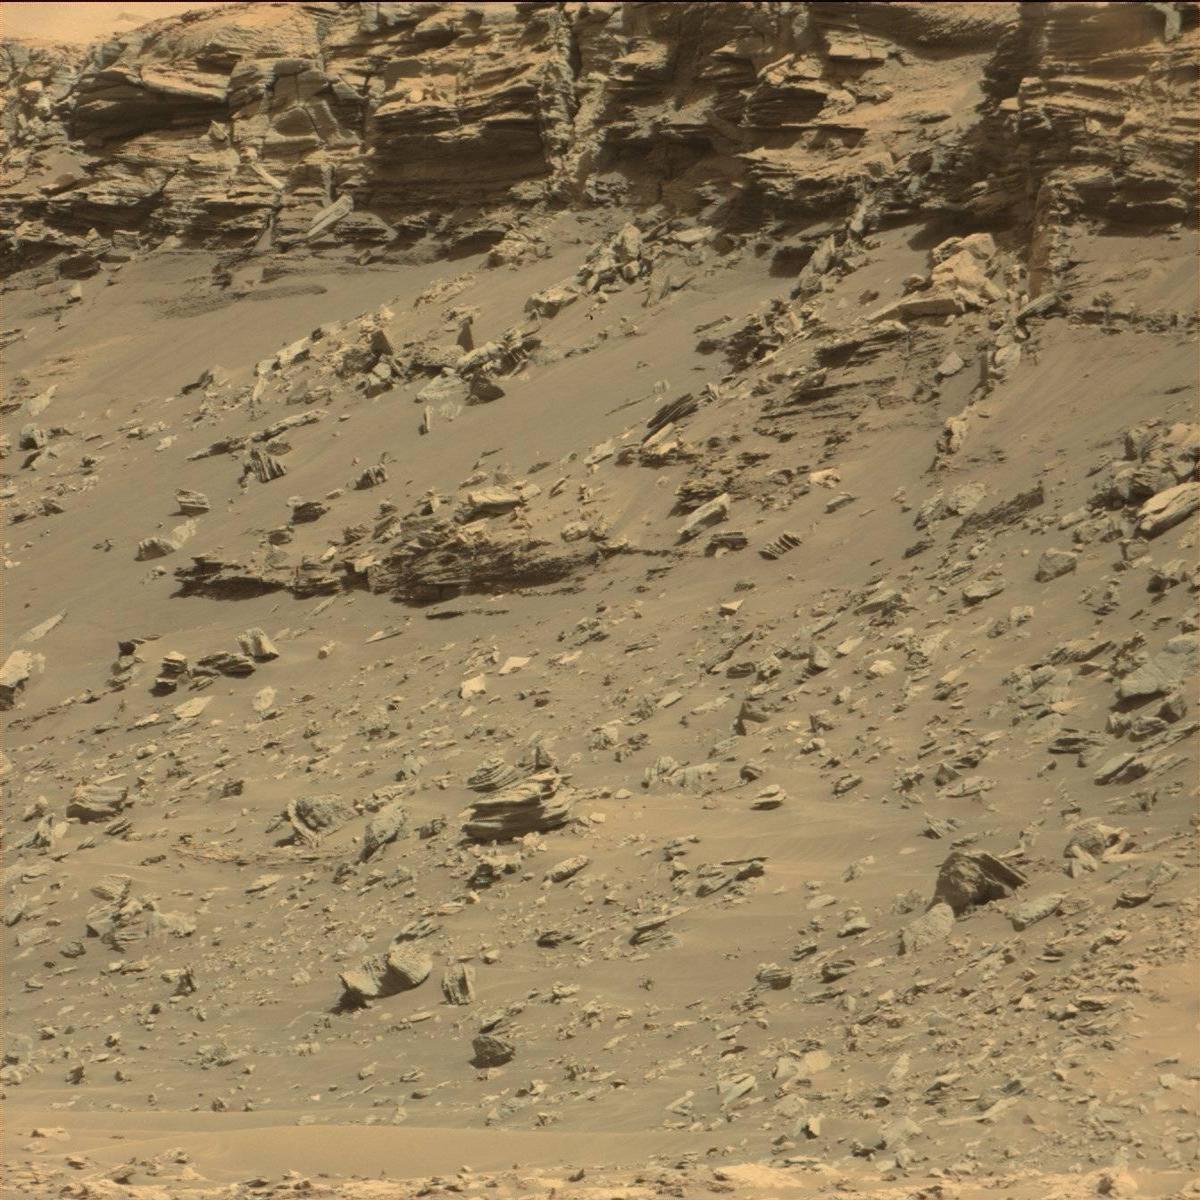
Terrain classes present: Bedrock, Sand / Soil, Sky